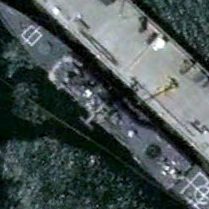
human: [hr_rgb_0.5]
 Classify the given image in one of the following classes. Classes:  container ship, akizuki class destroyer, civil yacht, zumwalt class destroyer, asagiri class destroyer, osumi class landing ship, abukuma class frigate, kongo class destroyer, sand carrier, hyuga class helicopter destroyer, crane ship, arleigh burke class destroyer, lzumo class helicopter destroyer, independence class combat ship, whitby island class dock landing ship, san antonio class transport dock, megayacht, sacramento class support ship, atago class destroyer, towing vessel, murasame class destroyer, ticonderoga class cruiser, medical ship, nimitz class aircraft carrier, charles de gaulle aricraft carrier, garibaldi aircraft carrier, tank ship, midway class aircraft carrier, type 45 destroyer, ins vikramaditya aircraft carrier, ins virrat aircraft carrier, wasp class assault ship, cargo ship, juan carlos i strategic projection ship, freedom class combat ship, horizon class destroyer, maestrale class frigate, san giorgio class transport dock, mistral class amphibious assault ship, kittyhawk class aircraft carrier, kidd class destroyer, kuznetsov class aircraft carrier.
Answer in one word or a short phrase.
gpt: Ticonderoga class cruiser